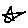
Label: star